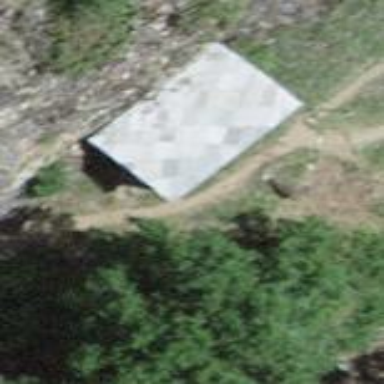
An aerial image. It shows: Weather shelter amenity for protection from the elements.